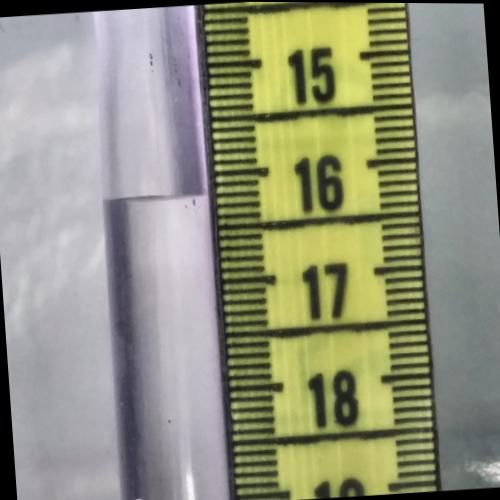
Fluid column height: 16.2 cm